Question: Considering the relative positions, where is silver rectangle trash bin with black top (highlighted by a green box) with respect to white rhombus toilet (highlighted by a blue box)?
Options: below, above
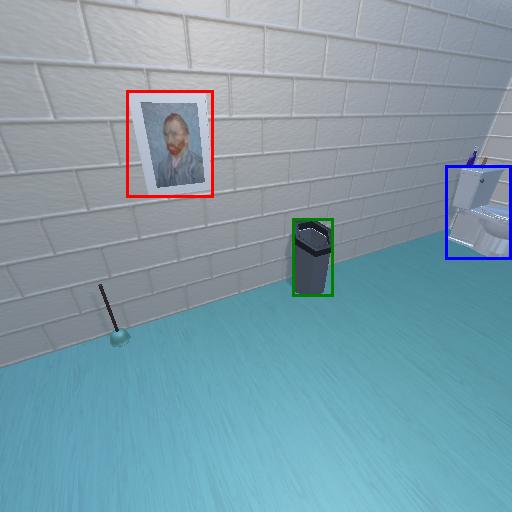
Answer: below